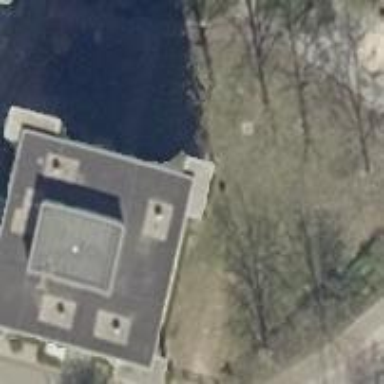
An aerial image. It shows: Building with apartments and flat roof.